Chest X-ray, PA view. Patient: 29 years old, sex F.
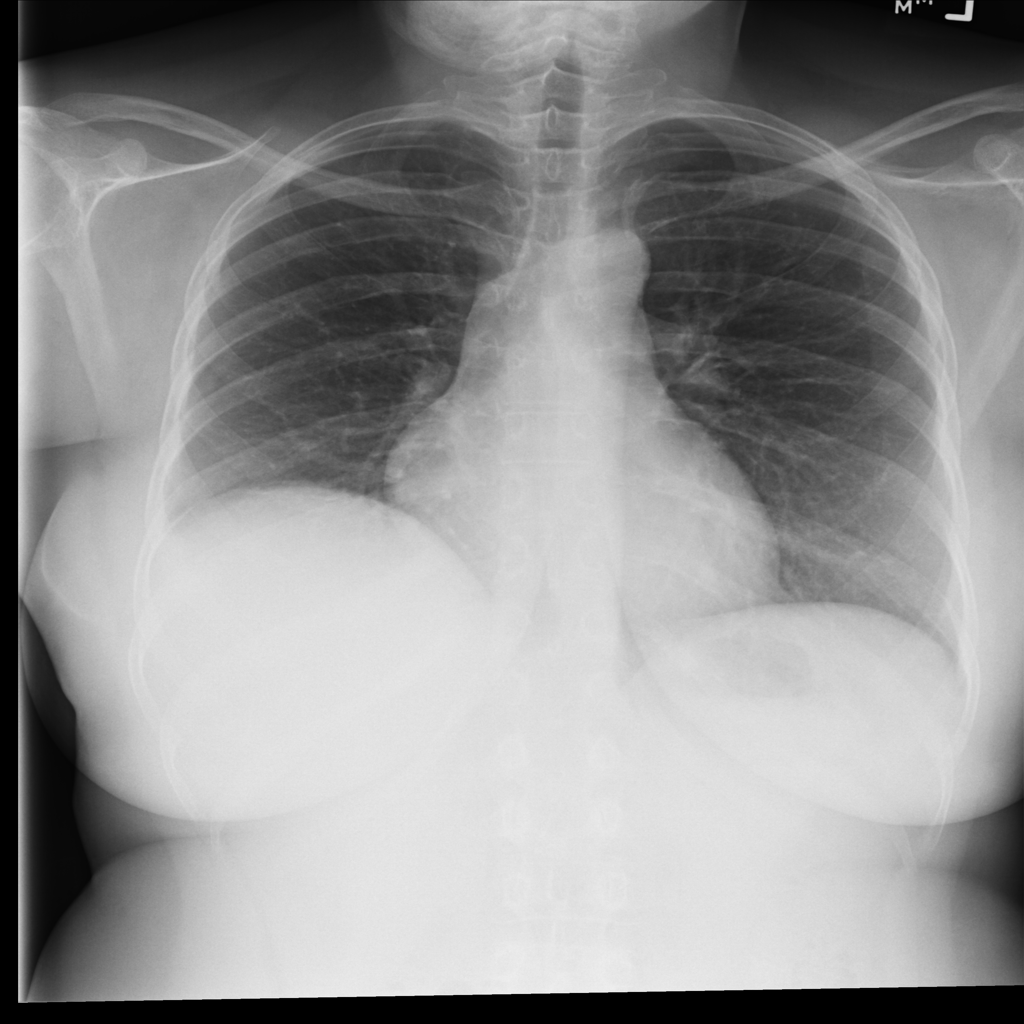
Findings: No Finding